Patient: sex M, age 48
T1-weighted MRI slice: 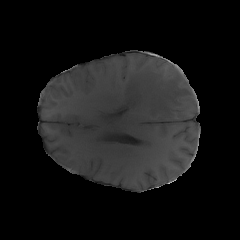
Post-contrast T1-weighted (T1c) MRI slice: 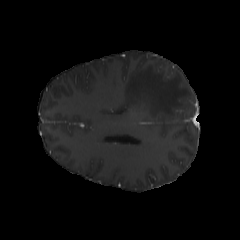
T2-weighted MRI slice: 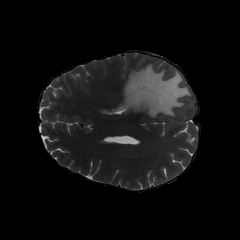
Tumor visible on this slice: yes
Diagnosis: Glioblastoma, IDH-wildtype
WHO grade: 4